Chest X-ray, PA view. Patient: 64 years old, sex F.
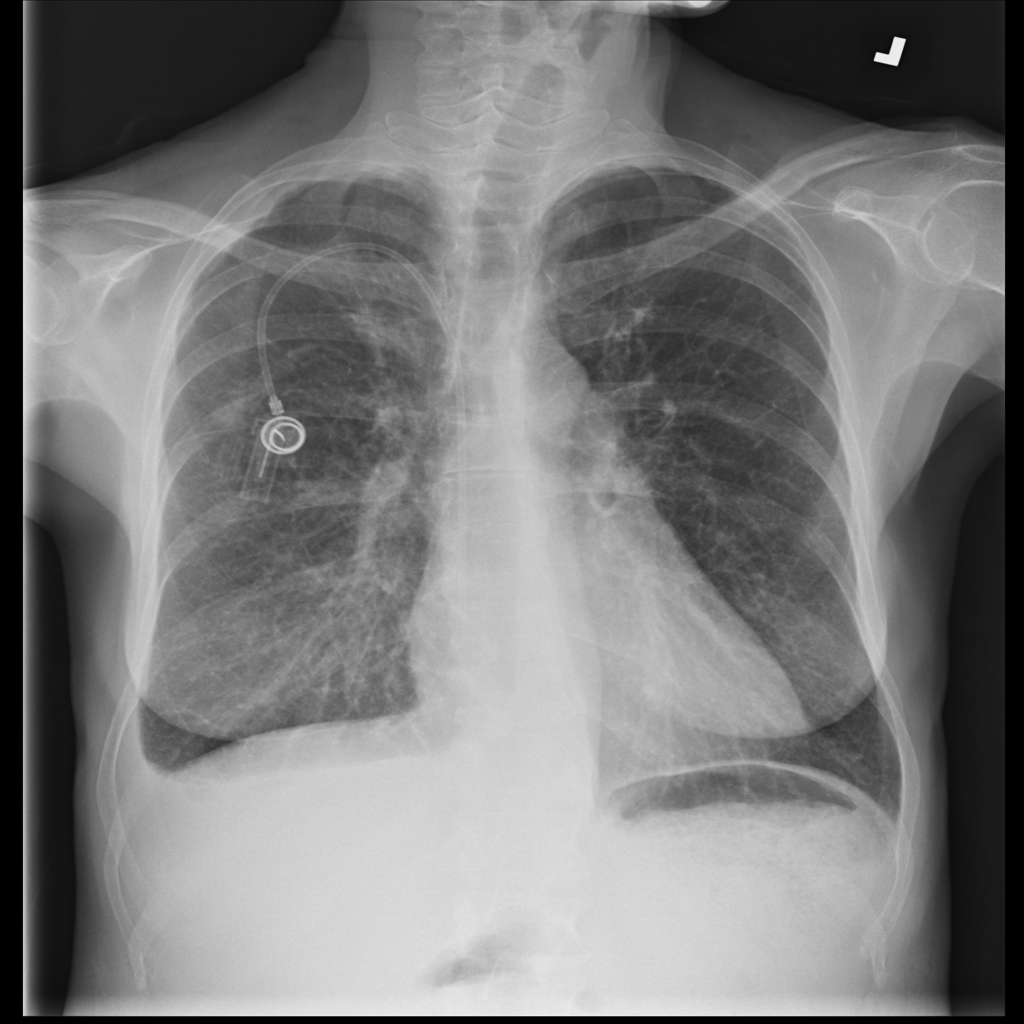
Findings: Pleural_Thickening